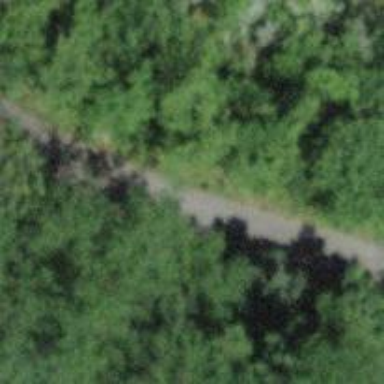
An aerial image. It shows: Asphalt cycleway running alongside abandoned railway track.